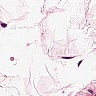
Metastatic tissue present: no